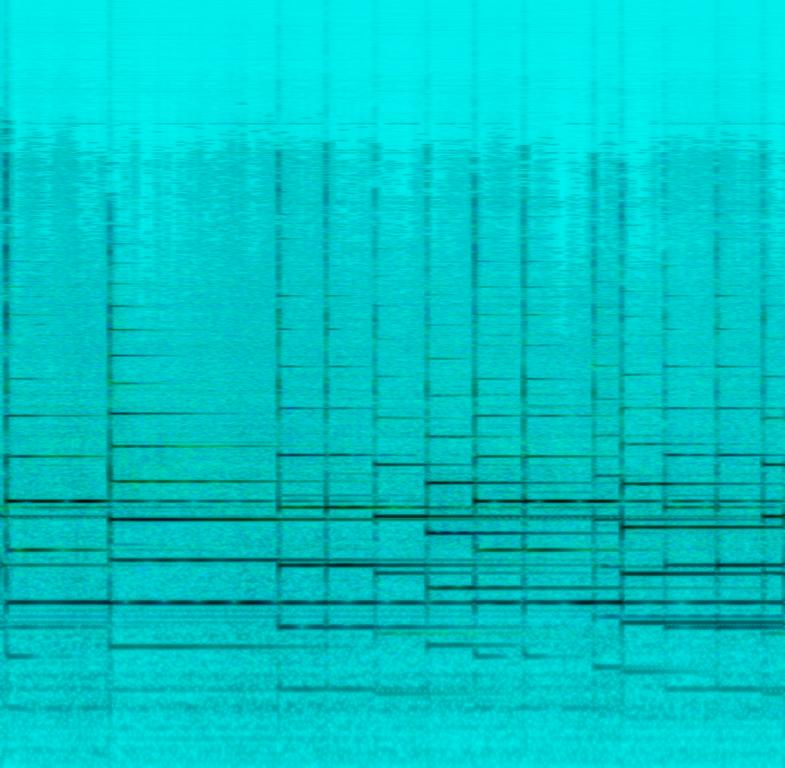
The recording is of tubular bells being played live. The melody is descending and the melodic tone of the tubular bells is preceded by a slight transient.